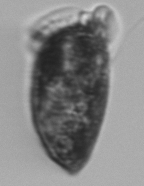
Label: Dinophysis_norvegica